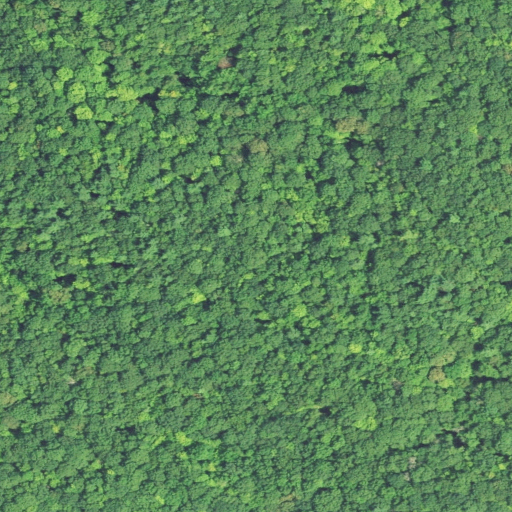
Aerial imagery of mountain in Connecticut named Pine Mountain containing deciduous forest and mixed forest